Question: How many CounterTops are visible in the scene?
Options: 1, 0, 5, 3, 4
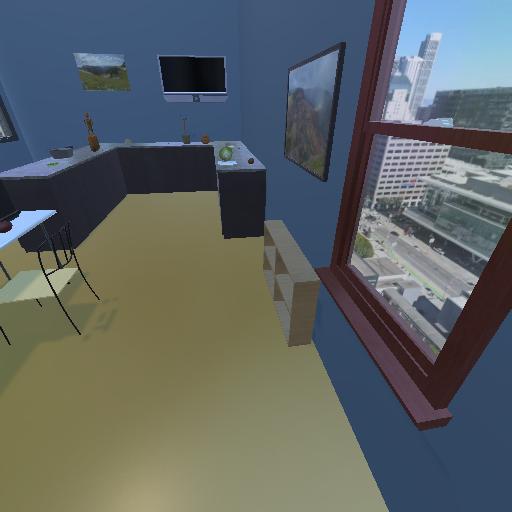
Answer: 1